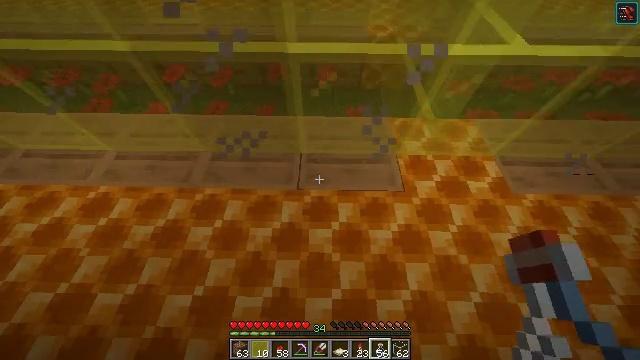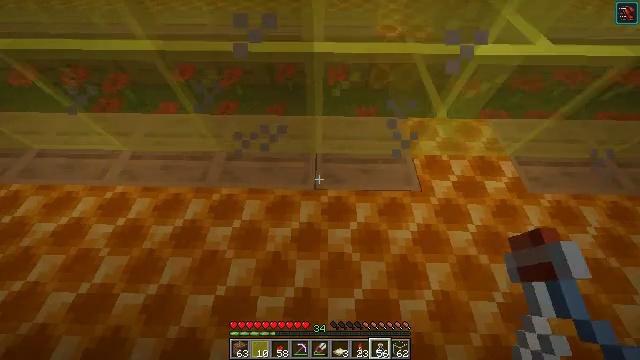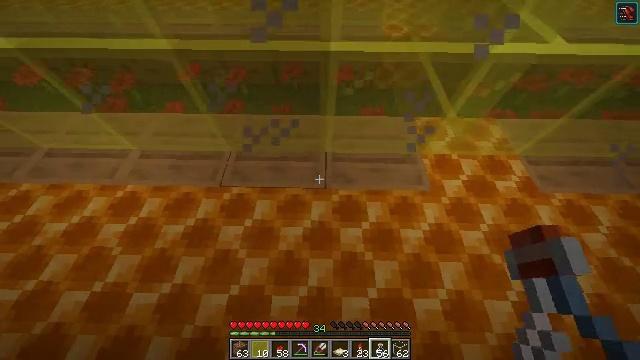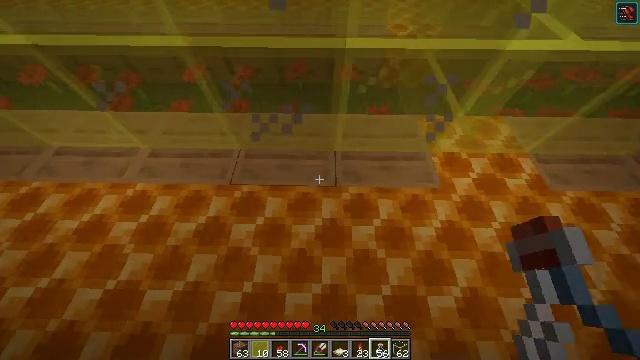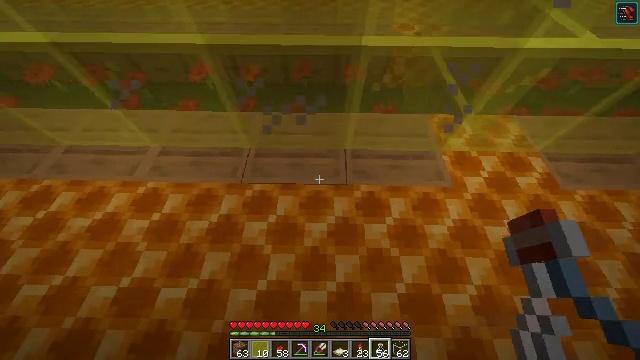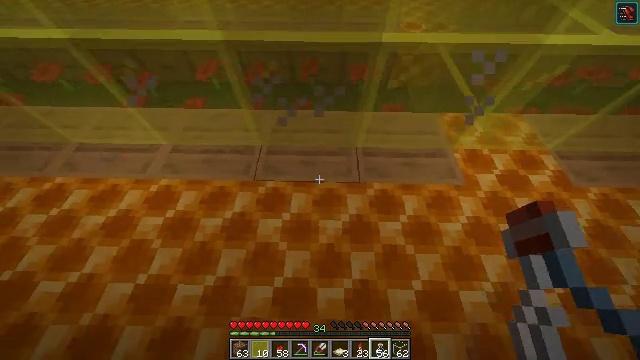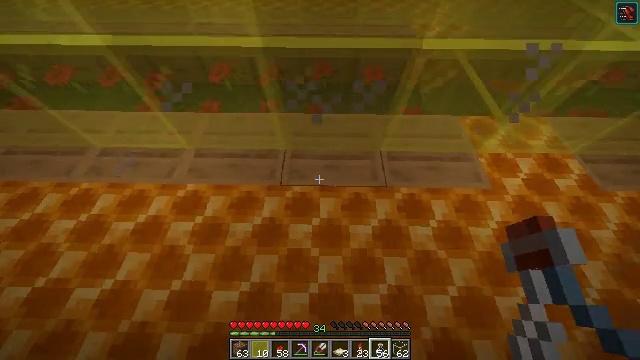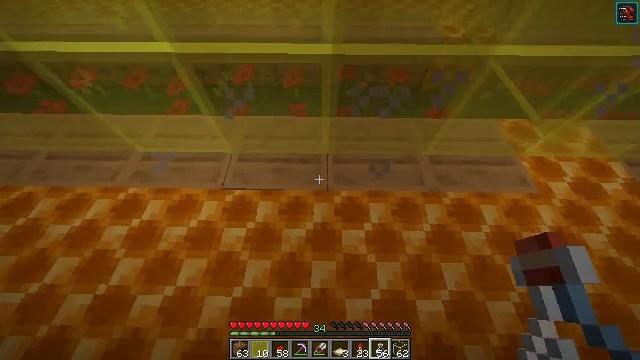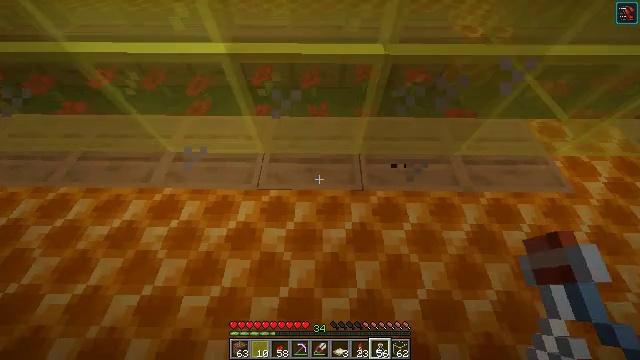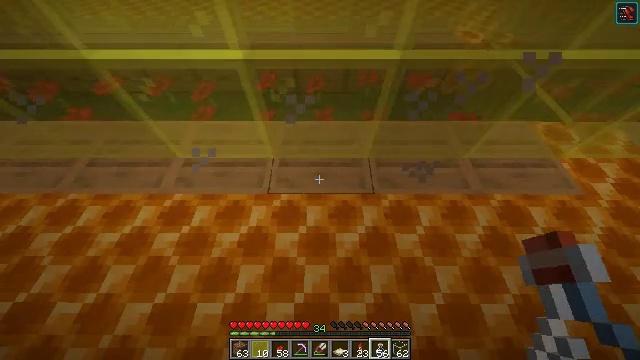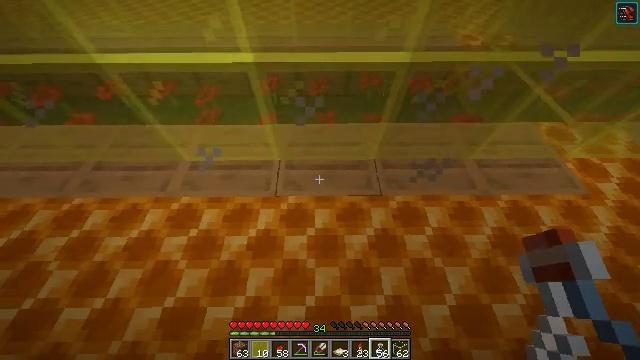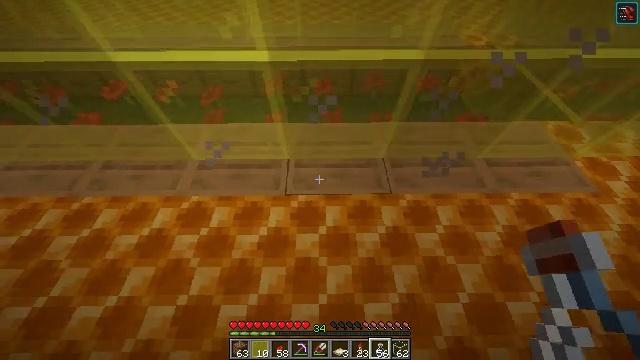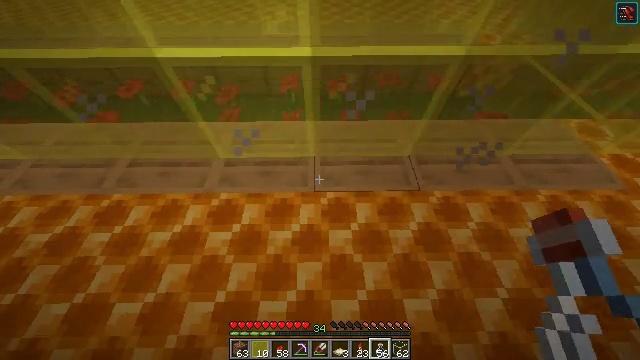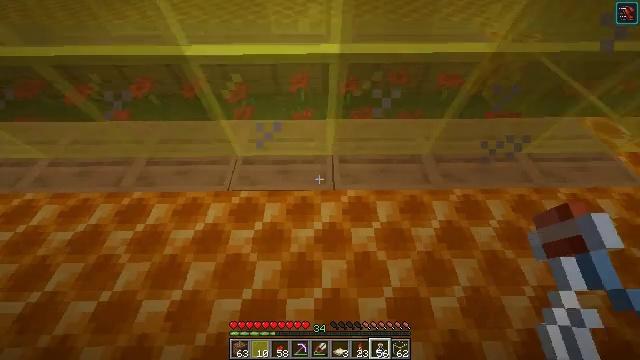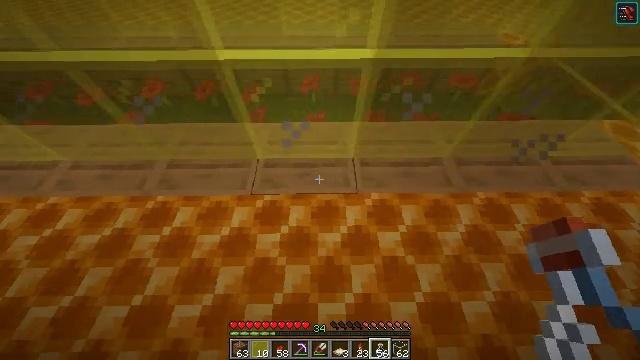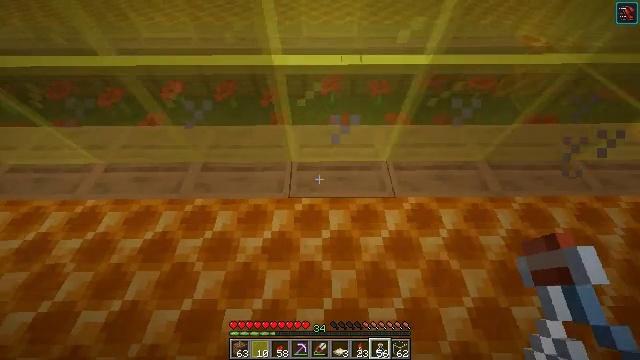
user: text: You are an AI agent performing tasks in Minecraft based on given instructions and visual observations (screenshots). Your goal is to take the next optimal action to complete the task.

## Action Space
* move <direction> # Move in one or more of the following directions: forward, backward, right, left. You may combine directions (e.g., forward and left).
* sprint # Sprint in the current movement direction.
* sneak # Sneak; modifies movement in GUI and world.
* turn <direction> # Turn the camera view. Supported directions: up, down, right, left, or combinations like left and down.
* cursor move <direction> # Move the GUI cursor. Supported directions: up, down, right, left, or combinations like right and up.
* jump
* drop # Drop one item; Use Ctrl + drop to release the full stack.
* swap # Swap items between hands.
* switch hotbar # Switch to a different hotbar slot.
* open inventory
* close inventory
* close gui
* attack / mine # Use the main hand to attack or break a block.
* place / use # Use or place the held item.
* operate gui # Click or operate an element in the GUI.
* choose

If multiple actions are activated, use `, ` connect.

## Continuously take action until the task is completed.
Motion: motion action
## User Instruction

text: Break the yellow stained glass.
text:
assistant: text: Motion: use / place
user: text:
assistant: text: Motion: use / place
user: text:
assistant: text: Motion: use / place
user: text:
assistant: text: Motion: move left, use / place
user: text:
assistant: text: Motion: move left, use / place
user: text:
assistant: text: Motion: move left, use / place
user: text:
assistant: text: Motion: move left, use / place
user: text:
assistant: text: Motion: move left, use / place
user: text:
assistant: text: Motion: turn up, use / place
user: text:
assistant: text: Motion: use / place
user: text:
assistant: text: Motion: move left, use / place
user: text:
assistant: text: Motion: move left, use / place
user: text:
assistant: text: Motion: move left, use / place
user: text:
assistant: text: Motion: move left, use / place
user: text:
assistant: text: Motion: move left, use / place
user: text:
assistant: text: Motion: use / place
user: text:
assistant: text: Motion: use / place
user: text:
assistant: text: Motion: move left, use / place
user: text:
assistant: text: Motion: move left, use / place
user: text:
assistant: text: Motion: move left, use / place
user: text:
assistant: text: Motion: move left, use / place
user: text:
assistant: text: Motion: use / place
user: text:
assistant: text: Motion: use / place
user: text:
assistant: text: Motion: use / place
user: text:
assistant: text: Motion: use / place
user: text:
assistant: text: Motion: use / place
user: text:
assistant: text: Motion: use / place
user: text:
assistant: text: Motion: use / place
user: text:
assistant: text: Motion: move left, use / place
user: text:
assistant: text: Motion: move left, use / place